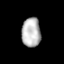
Tissue: lung
Cell type: Epithelial cells
Senescence score: 0.2159
Nuclear area (px): 538
Mean DAPI intensity: 185.905